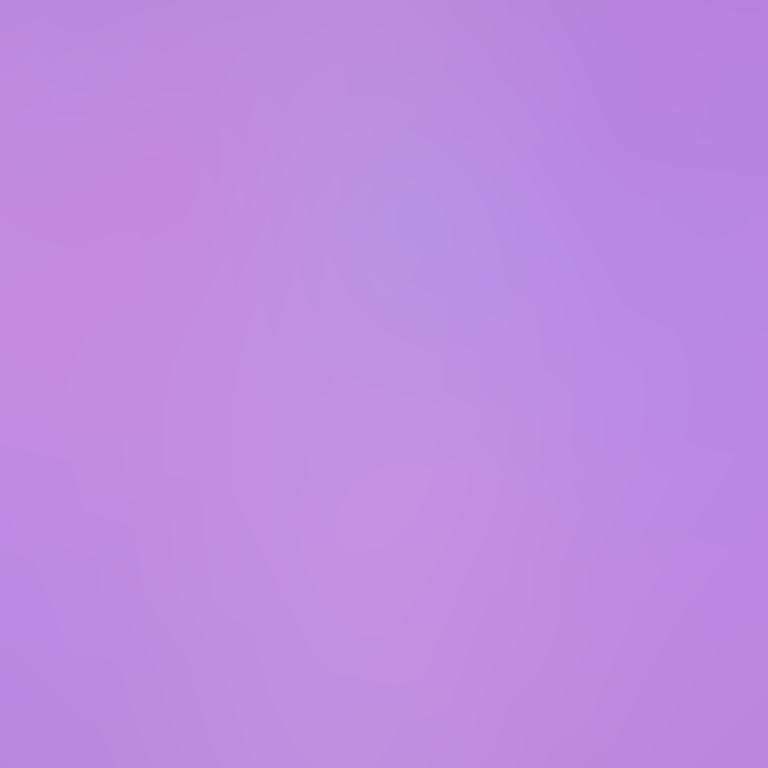
Abstract light effect, smooth gradient from soft lavender to light purple, calm atmosphere, diffuse light, no room, no furniture, no objects.